Field crop: maize
Growth stage: 2
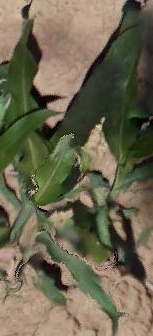
Species: maize